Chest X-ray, PA view. Patient: 83 years old, sex F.
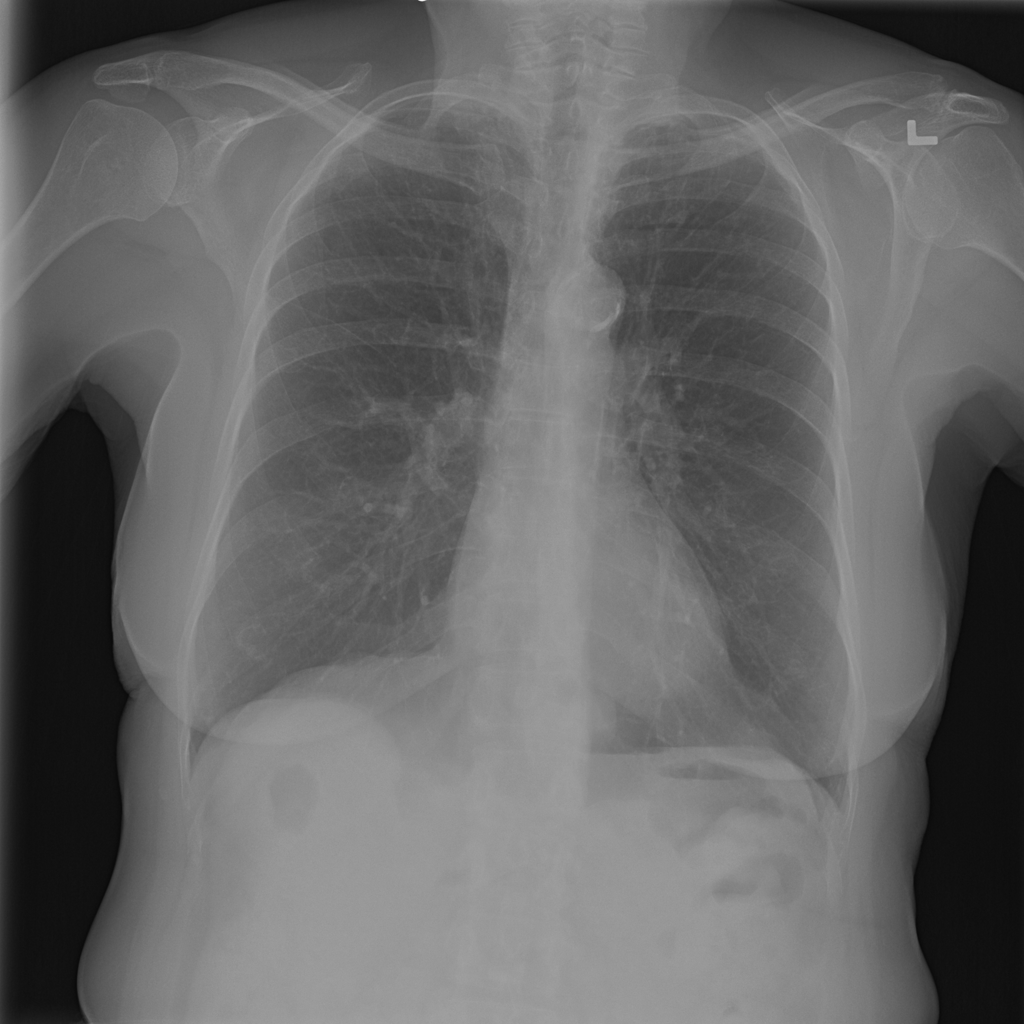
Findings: No Finding